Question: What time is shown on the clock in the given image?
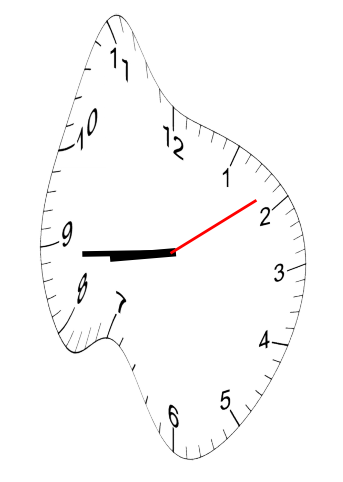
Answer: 08:44:09